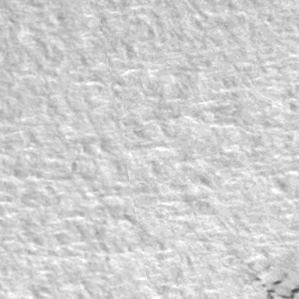
Label: frost